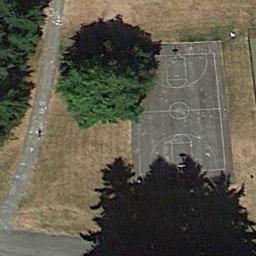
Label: basketball_court